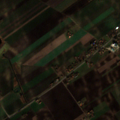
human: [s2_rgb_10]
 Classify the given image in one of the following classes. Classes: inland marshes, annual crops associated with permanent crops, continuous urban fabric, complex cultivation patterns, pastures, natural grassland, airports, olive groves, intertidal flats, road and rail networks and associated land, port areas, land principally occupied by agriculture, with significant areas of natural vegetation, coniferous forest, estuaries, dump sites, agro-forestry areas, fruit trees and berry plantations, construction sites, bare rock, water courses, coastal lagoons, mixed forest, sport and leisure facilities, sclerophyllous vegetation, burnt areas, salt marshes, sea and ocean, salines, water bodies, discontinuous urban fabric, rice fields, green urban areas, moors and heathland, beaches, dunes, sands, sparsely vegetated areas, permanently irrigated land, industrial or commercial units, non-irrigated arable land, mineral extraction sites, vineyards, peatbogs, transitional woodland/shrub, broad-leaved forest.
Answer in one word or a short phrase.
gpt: non-irrigated arable land, water bodies